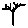
Label: tree